Question: I have this code:
'''
foreach (var processToKill in Process.GetProcessesByName("explorer.exe"))
{
processToKill.Kill();
}
'''
However, when I run it, processToKill always returns empty. explorer.exe is running:

This is on windows 8.1, but also occurs on windows 7.
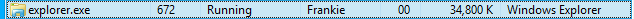
Answer: Remove the extension from the process name.
You can try using the following code for that:
'''
Process.GetProcessesByName(Path.GetFileNameWithoutExtension("explorer.exe"));
'''